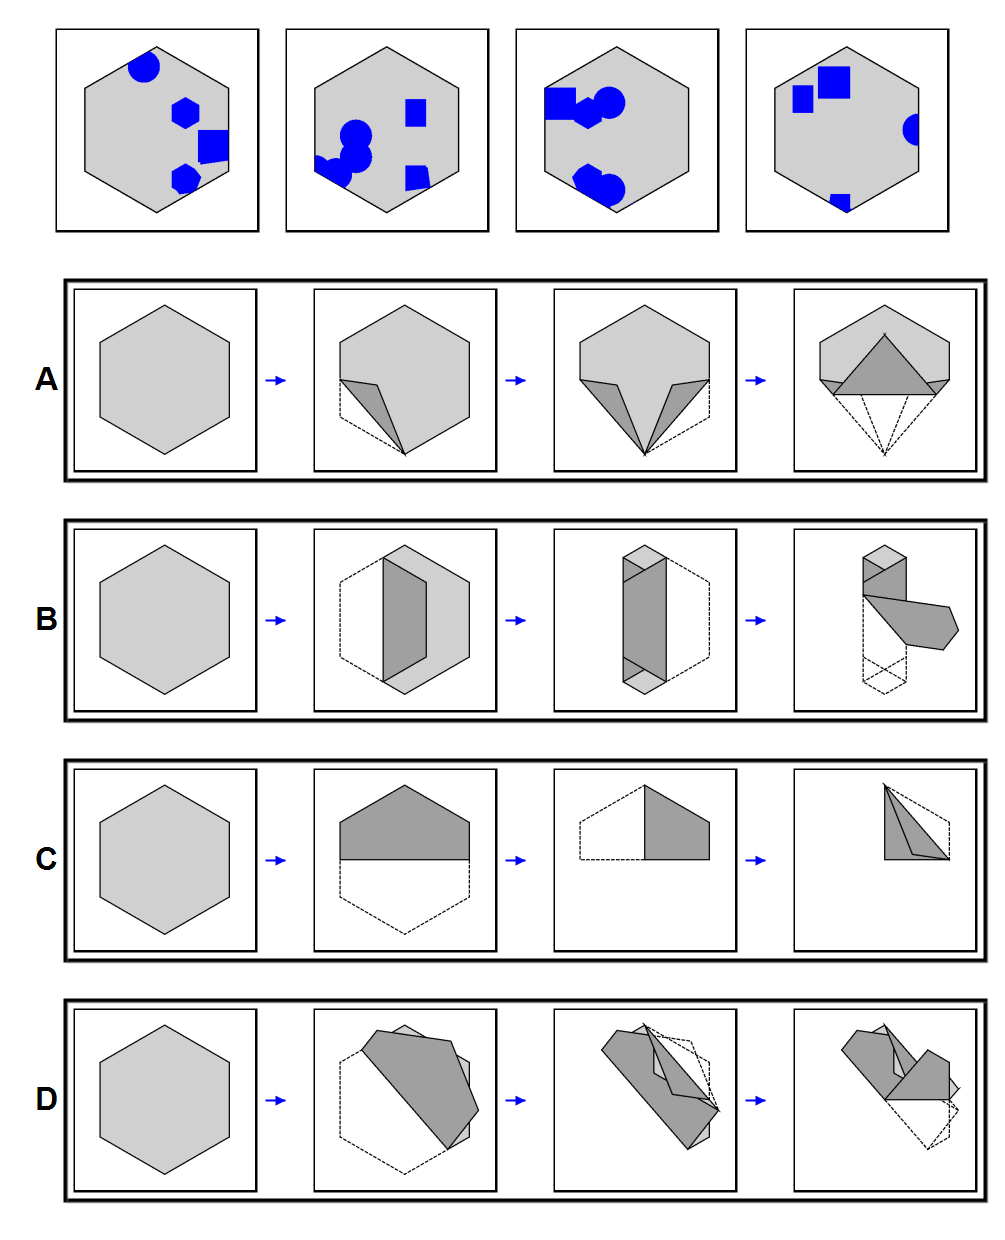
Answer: A